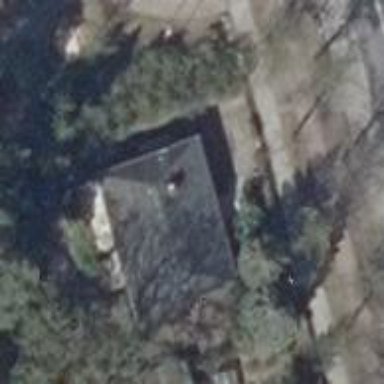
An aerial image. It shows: Detached building with hipped roof shape.